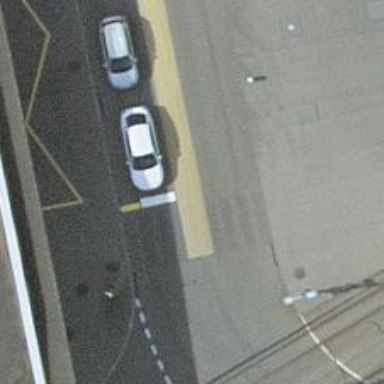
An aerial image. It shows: Road with traffic signals.